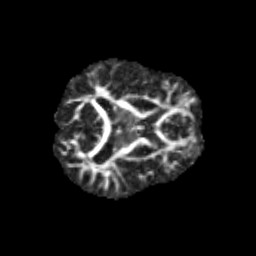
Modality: FA
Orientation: axial
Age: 11
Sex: male
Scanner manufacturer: siemens
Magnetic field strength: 3 T
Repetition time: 3.8 s
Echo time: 0.07 s